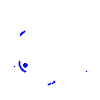
Particle: electron